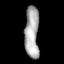
Tissue: lung
Cell type: Epithelial cells
Senescence score: 0.23
Nuclear area (px): 720
Mean DAPI intensity: 170.607